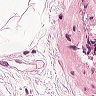
Metastatic tissue present: no